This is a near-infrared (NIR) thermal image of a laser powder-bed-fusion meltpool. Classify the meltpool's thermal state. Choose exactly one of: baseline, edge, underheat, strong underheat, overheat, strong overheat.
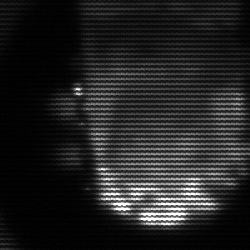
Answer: baseline